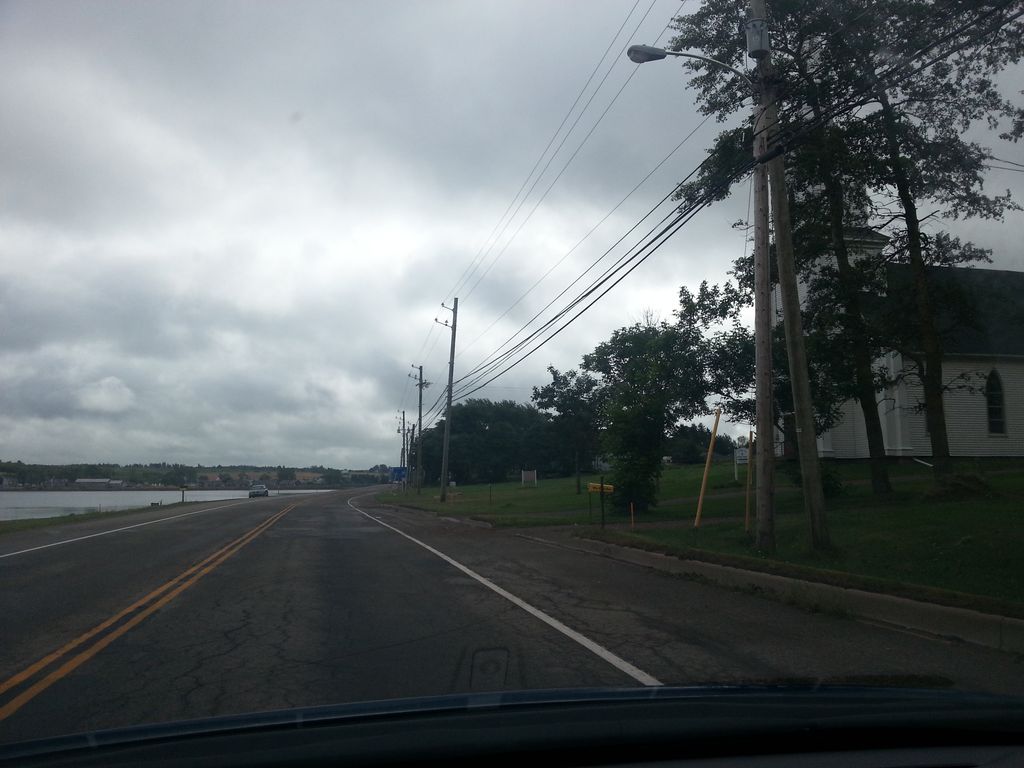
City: charlottetown